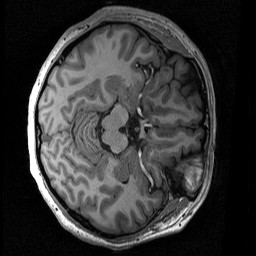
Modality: T1w
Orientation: axial
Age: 25
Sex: female